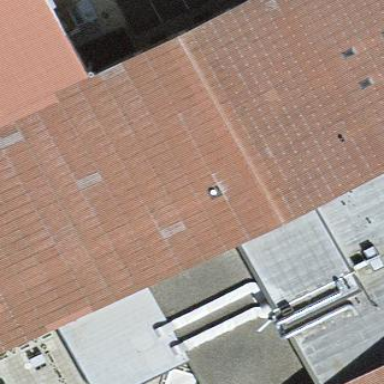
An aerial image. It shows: Hotel with skillion-shaped roof.